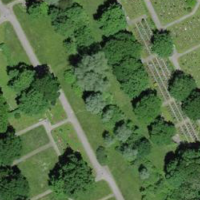
EUNIS habitat code: 53
Species observed at this site:
Filipendula ulmaria